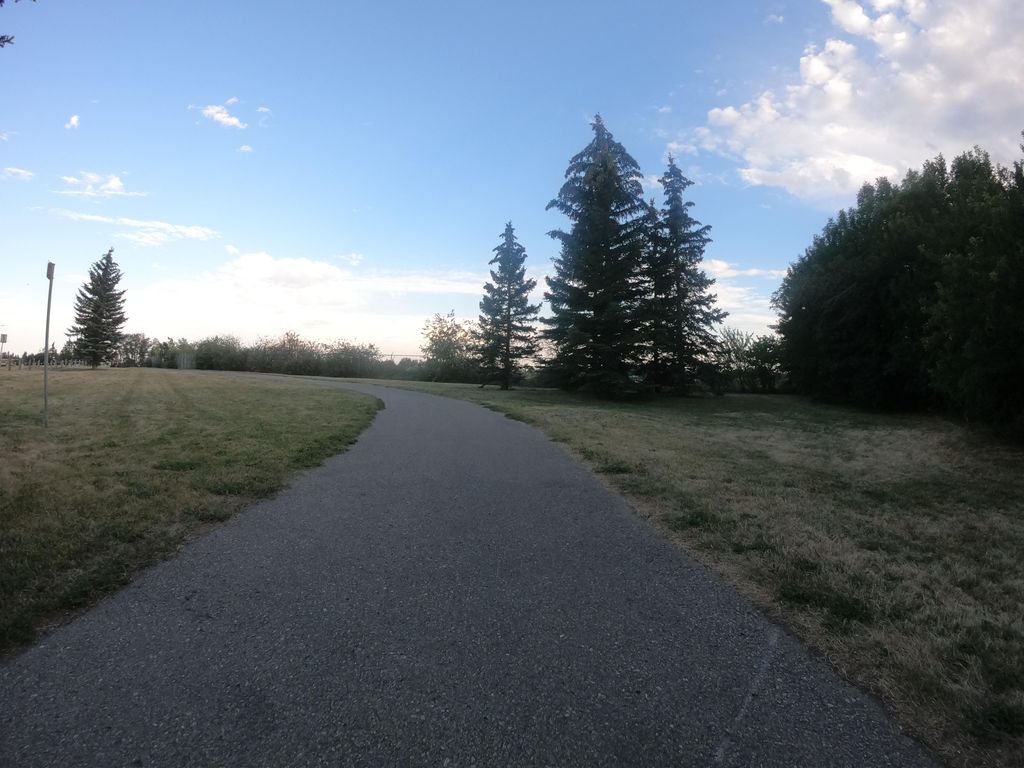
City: calgary